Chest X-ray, PA view. Patient: 34 years old, sex F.
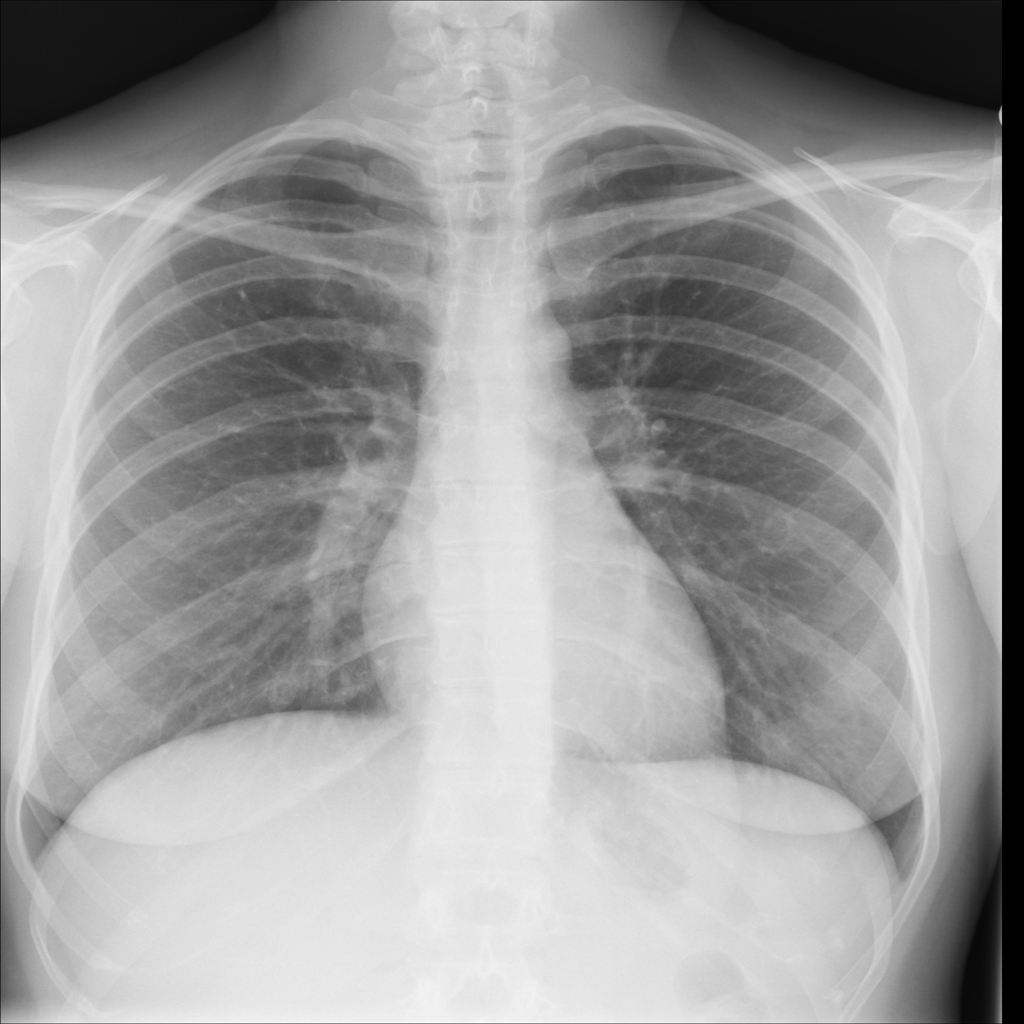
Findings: No Finding